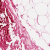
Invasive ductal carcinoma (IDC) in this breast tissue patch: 0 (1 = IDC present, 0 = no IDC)